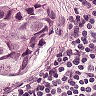
Metastatic tissue present: yes